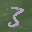
Label: 3